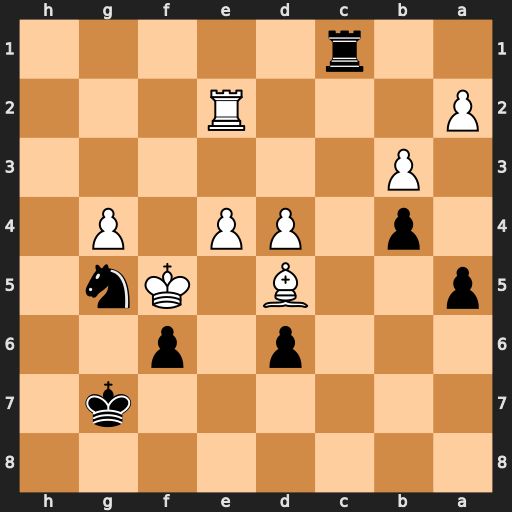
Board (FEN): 8/6k1/3p1p2/p2B1Kn1/1p1PP1P1/1P6/P3R3/2r5
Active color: b
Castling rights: -
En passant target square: -
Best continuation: Rf1+ Rf2 Rxf2#